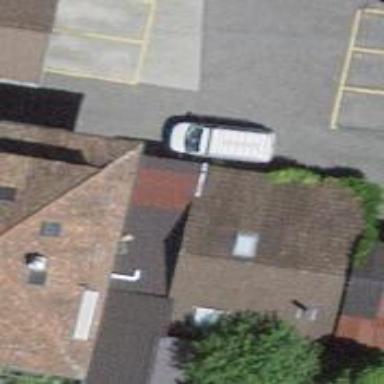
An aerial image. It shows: View of roof of building.